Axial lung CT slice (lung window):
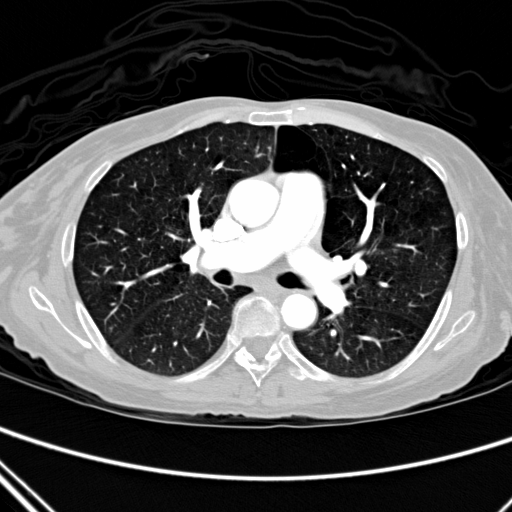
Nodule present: no